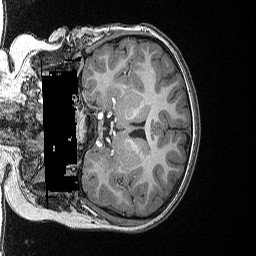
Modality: T1w
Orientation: coronal
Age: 74
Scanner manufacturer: siemens
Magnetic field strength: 3 T
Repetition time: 2.5 s
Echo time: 0.00347 s